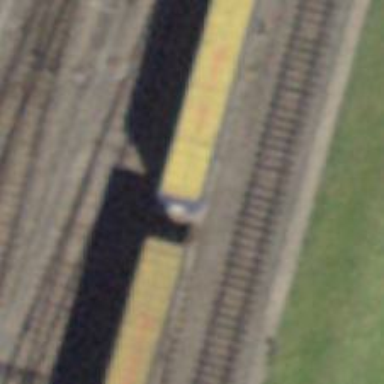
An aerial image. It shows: Railway switch.